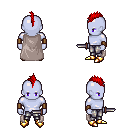
a pixel art fantasy rpg character, male body template, dark elf, purple skin, gray cape, metal pants, red mohawk hairstyle, leather bracers, gold boots, dagger, four views (front, back, left, right), 2x2 character sprite sheet, small pixel art, hard edges, no anti-aliasing